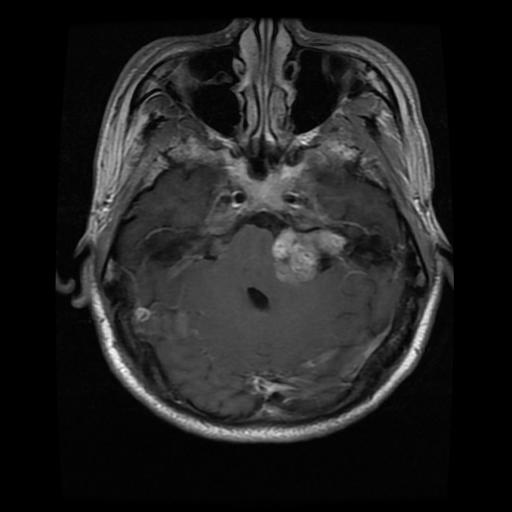
Label: meningioma